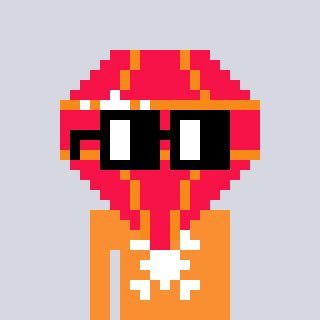
a pixel art character with square black glasses, a red diamond-shaped head and a orange-colored body on a cool background